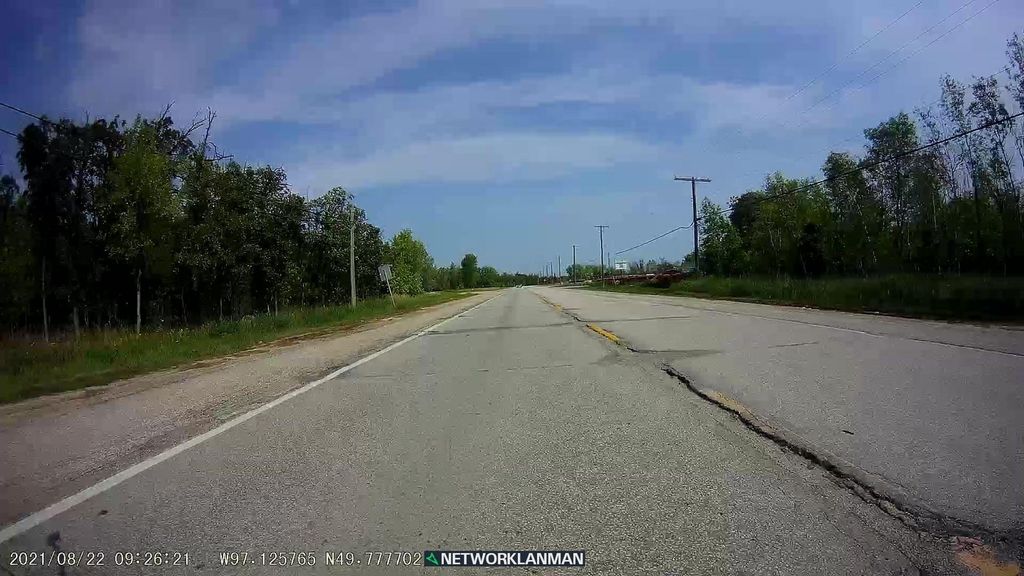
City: winnipeg